Aerial crown-view tile of a tropical tree (Barro Colorado Island, Panama), acquired 20250124:
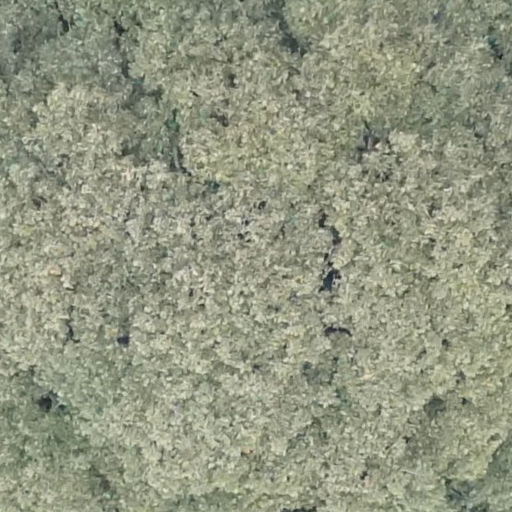
Species: Dipteryx oleifera
GBIF accepted scientific name: Dipteryx oleifera
Crown area: 721.808 m²